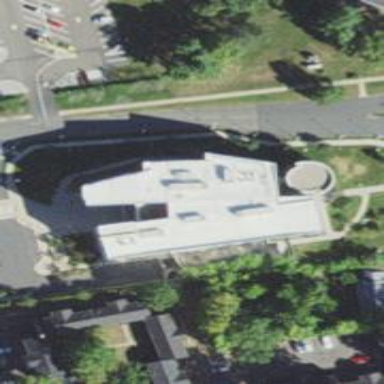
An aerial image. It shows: School building.